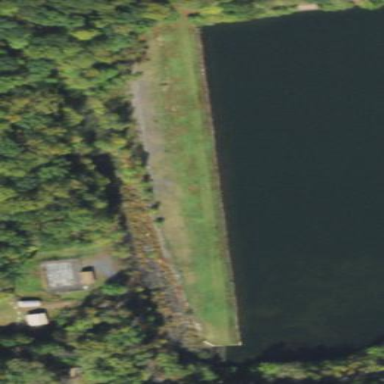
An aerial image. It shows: Dam across waterway.